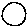
Label: circle